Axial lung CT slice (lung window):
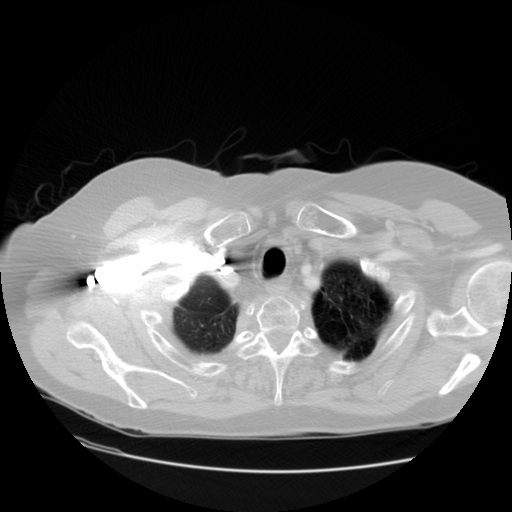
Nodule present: no